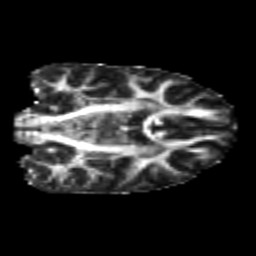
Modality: FA
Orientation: coronal
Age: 23
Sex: female
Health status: healthy
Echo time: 0.074 s